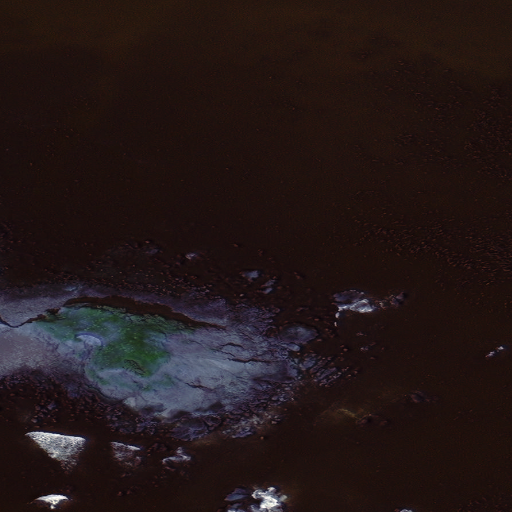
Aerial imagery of cape in Alaska named Sequel Point containing only unknown